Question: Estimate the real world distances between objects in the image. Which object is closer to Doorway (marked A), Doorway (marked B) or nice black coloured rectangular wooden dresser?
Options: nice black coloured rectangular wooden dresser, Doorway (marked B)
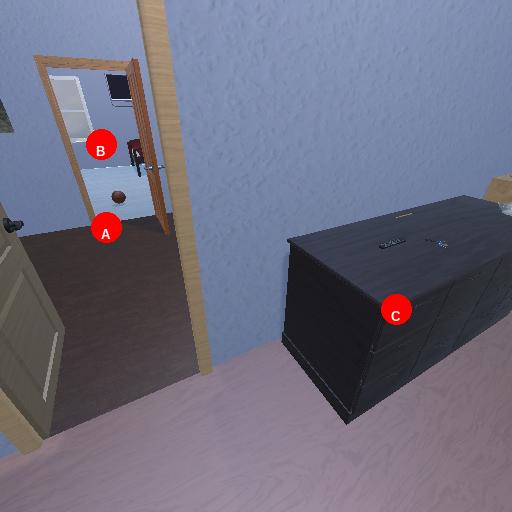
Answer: nice black coloured rectangular wooden dresser